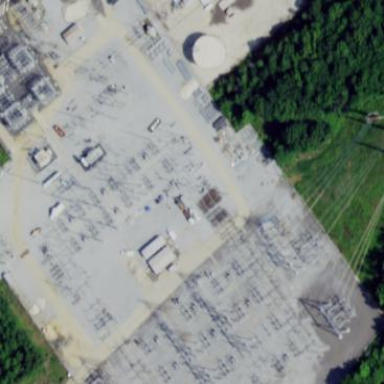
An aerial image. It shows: Power substation primarily used for electricity generation.